Question: look the UML image. I've got a generic class called BinaryProblem, this one receives two values of T value, int long, decimal. But I decided add a new one, Fraction class.

Suppose that I have a method called Add, Substract, Multiplicate and Division. I'd like to do something like this.
'''
var a = new Fraction(1 / 2);
var b = new Fraction(3 / 4);
var c = a + b; // Fraction { Numerator = 5, Denominator = 4 }
'''
I know that can only put an condition, if (x.GetType() == ...) but, I'm sure later I'd add another types, and avoid to repeat some code.
I almost forget it, is possible to add numbers where the type is generic?
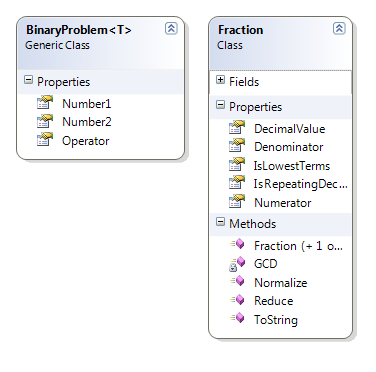
Answer: It sounds like you're trying to add the operator + to the 'Fraction' type. If so try the following
'''
class Fraction {
public static Fraction operator+(Fraction left, Fraction right) {
return left.Add(right);
}
public static Fraction operator+(Fraction left, int right) {
var right = new Fraction(right);
return left.Add(right);
}
}
'''